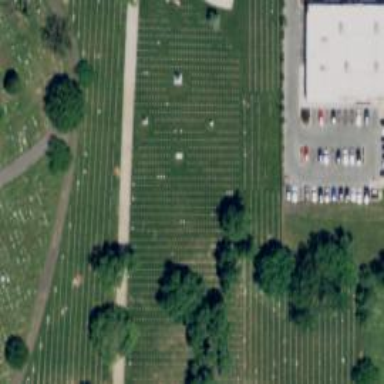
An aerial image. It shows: Cemetery.